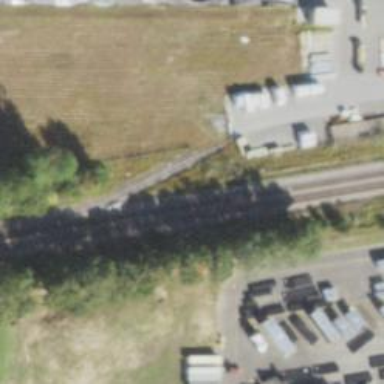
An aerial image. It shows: Railway spur service.